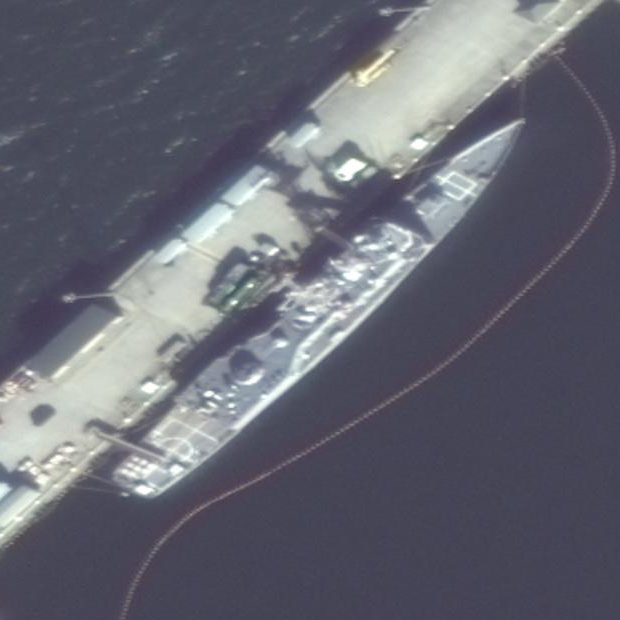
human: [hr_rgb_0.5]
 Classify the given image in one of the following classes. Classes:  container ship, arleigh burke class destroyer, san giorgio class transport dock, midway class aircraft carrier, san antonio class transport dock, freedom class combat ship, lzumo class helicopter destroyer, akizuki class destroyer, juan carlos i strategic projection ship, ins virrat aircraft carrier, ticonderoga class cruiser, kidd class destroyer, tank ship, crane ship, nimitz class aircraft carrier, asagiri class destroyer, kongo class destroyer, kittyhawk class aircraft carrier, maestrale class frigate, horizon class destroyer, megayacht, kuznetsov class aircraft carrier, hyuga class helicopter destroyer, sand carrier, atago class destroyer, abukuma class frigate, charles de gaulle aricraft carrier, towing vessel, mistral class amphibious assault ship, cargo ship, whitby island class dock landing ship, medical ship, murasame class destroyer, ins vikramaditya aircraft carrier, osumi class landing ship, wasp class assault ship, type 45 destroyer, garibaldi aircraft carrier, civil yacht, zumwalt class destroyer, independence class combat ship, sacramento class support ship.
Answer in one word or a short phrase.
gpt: Ticonderoga class cruiser